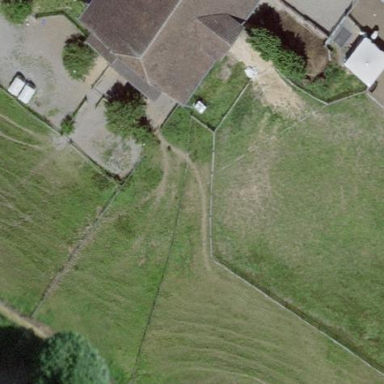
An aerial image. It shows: Area designated for horse riding.